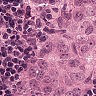
Metastatic tissue present: yes